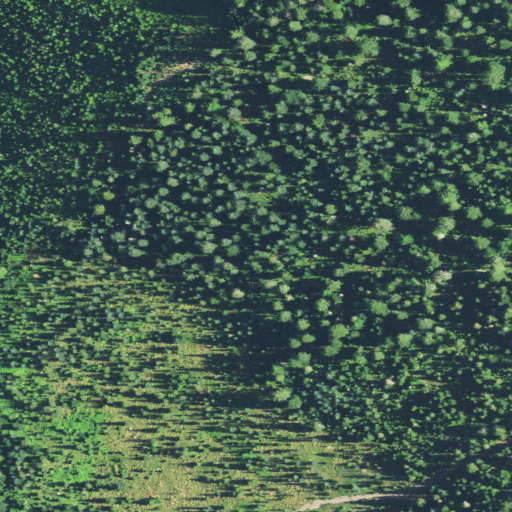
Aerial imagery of mountain in Oregon named Fisher Point containing evergreen forest and shrub